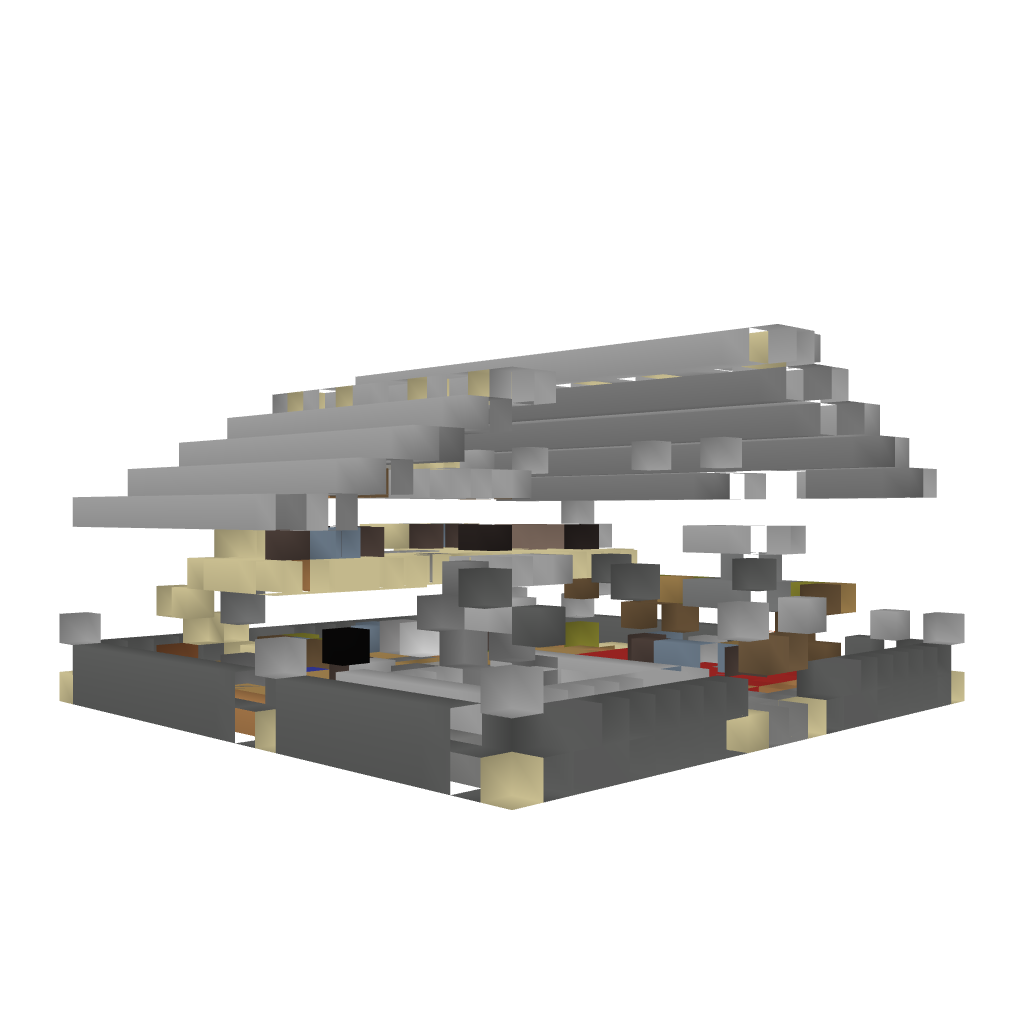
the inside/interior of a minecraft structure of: Modern house whit a fireplace